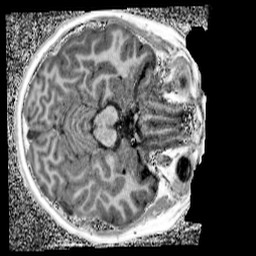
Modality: UNIT1_denoised
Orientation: axial
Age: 11
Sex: male
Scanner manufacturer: siemens
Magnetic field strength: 3 T
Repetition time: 4 s
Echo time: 0.00299 s